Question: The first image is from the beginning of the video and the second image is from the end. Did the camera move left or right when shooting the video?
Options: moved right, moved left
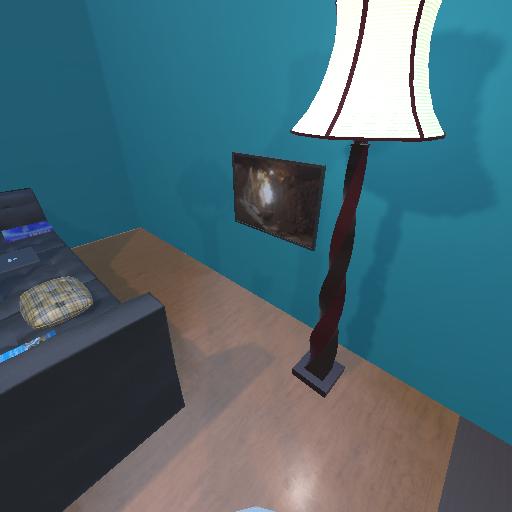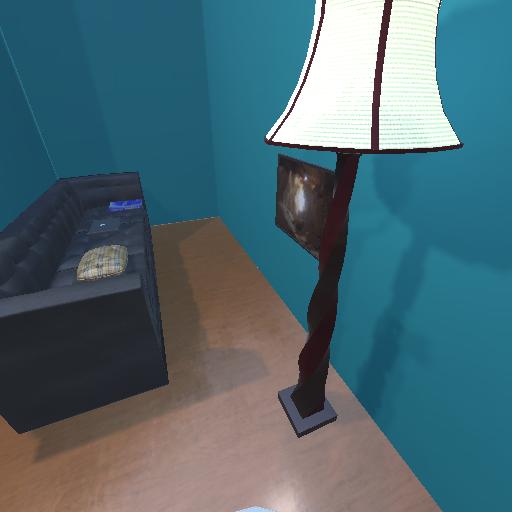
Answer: moved right